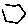
Label: hexagon